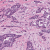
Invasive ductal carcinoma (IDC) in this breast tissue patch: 1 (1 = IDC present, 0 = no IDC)